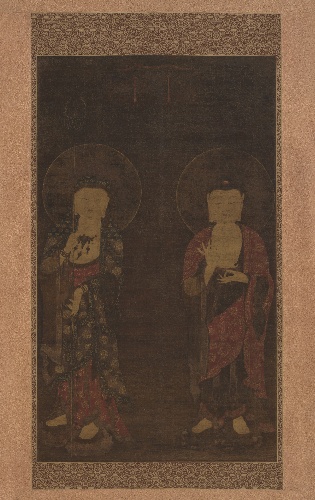
Title: 아미타불과　지장보살도　고려|阿彌陀佛・地藏菩薩圖	高麗|Amitabha and Kshitigarba
Artist: Unidentified artist
Date: first half of the 14th century
Object type: Hanging scroll
Classification: Paintings
Medium: Hanging scroll; ink and color on silk
Culture: Korea
Period: Goryeo dynasty (918–1392)
Dimensions: Image: 37 1/4 × 21 7/8 in. (94.6 × 55.6 cm)
Overall with mounting: 72 3/8 × 29 5/8 in. (183.8 × 75.2 cm)
Overall with knobs: 72 3/8 × 31 3/4 in. (183.8 × 80.6 cm)
Department: Asian Art
Credit line: Rogers Fund, 1913
Accession year: 1913
Repository: Metropolitan Museum of Art, New York, NY
Tags: Buddhism|Bodhisattvas|Buddha